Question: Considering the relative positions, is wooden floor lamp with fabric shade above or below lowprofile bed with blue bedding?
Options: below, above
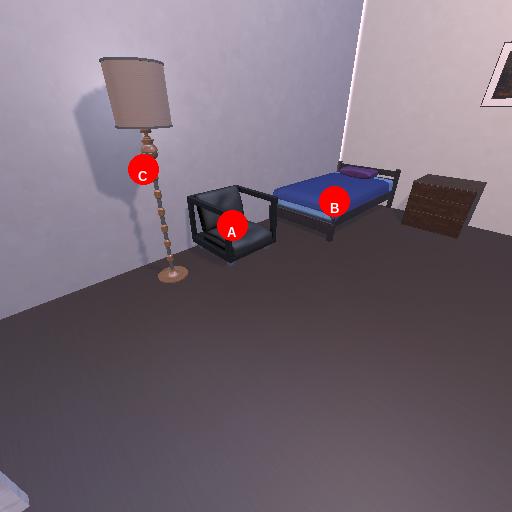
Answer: below